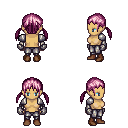
a pixel art fantasy rpg character, female body template, human, tanned skin, steel arm armor, metal pants, pink twin-tailed hairstyle, metal gloves, brown shoes, four views (front, back, left, right), 2x2 character sprite sheet, small pixel art, hard edges, no anti-aliasing